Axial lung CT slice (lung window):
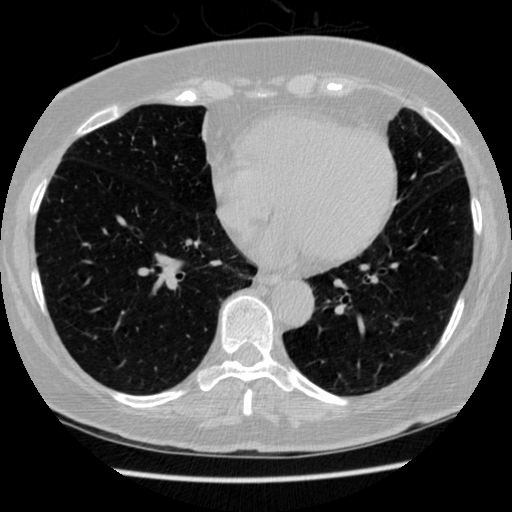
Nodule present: no